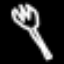
Label: fork